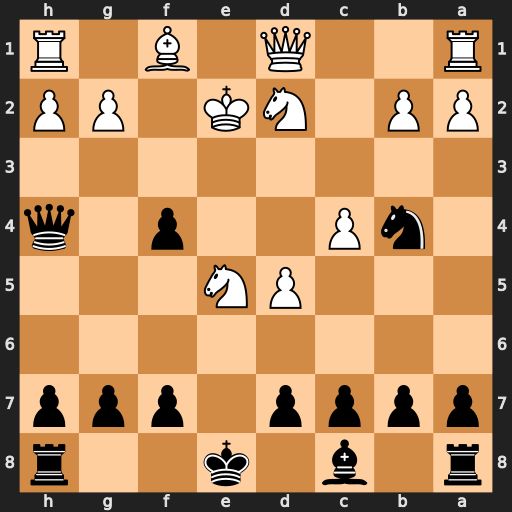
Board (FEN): r1b1k2r/pppp1ppp/8/3PN3/1nP2p1q/8/PP1NK1PP/R2Q1B1R
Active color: b
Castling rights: kq
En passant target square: -
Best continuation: Qe7 Nf3 f6 a3 Na6